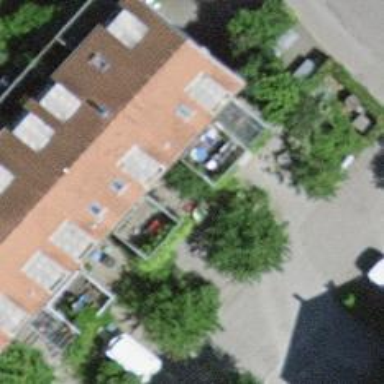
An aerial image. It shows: Simple house.